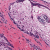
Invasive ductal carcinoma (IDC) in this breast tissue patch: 0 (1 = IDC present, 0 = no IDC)